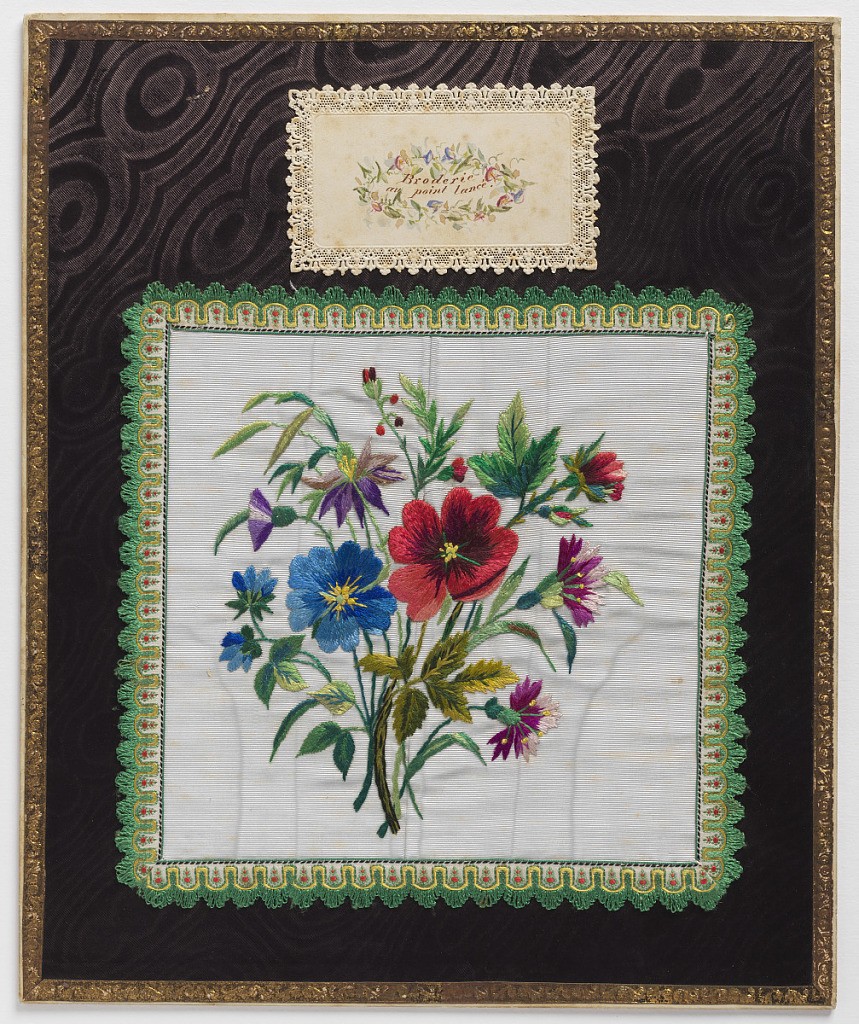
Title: Sewing sample
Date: late 19th century
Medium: Silk
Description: Square of white moiré, with flower spray embroidered in brilliant colors in silk; satin and stem stitch. Applied edging of scalloped design with fringe.